Field crop: tomato
Growth stage: 1
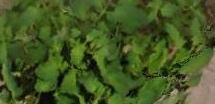
Species: tomato